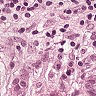
Metastatic tissue present: yes